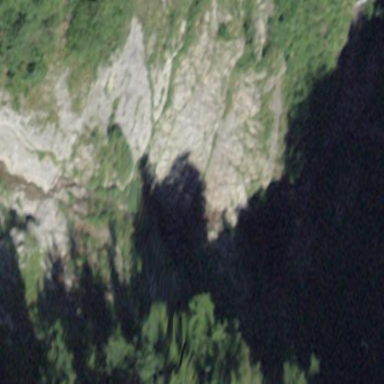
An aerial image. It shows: Landscape of bare rock.